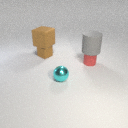
large brown rubber cube above small brown metal cube